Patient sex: M
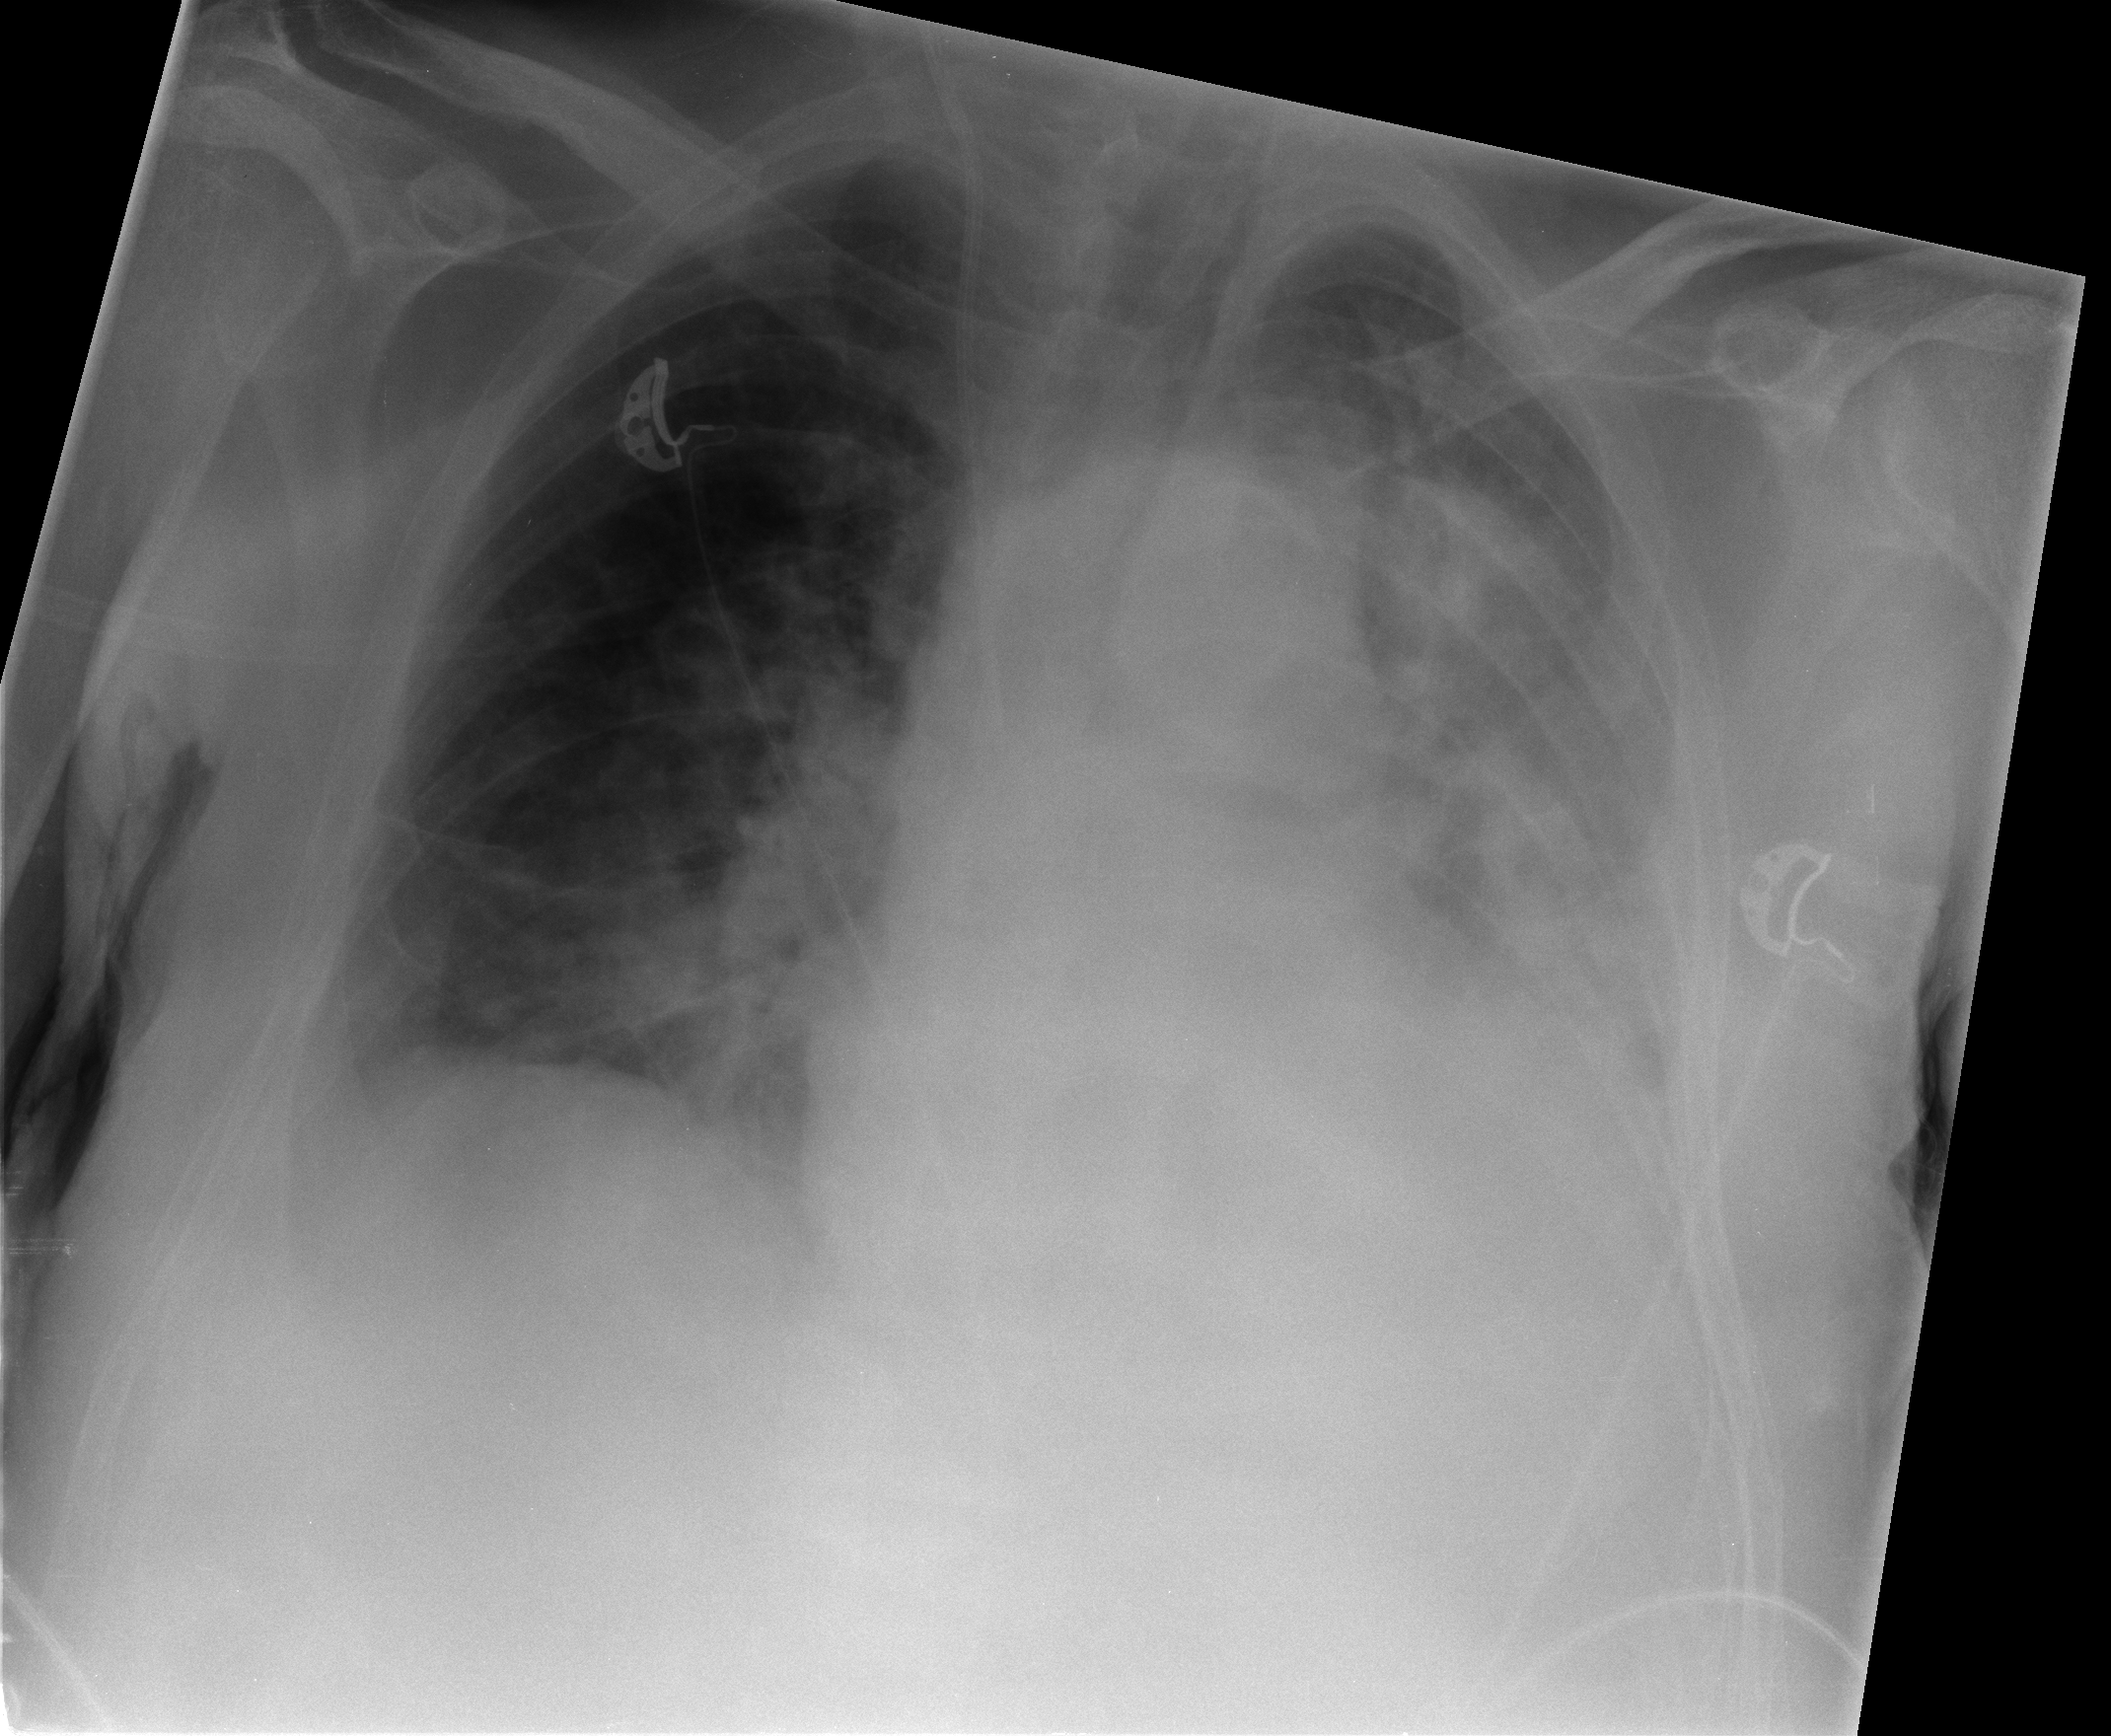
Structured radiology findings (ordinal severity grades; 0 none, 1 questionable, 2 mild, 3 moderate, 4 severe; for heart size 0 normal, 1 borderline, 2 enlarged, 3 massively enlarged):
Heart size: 2
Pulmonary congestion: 2
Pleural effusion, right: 1
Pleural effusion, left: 3
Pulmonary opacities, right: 0
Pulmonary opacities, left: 0
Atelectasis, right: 1
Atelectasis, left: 2